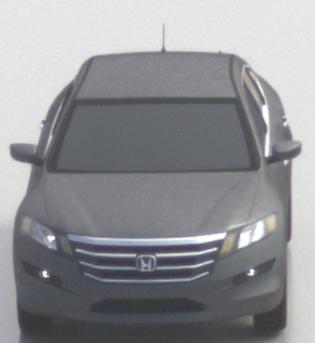
Make: Honda
Model: Crosstour
Detailed model: -
Model produced from: 2009
Model produced until: 2012
Doors: 4
Color: gray
Road condition: wet road
Daytime: midday
Contrast: medium contrast